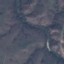
Land use / land cover: HerbaceousVegetation